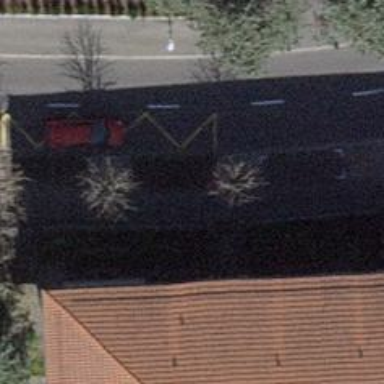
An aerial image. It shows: Bench for seating.